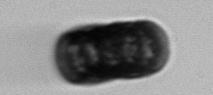
Label: Paralia_sulcata